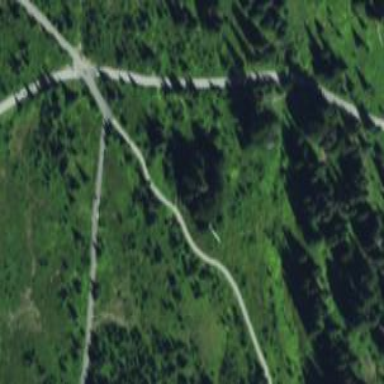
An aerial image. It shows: Asphalt path with excellent trail visibility.